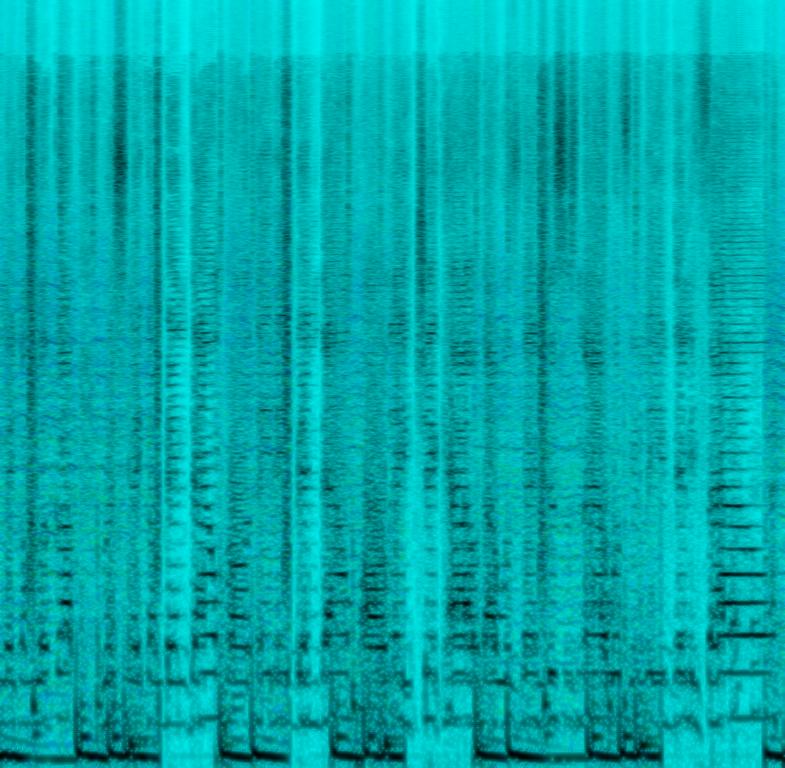
A male voice is rapping/singing in a higher pitch. His voice is strongly processed with effects. Also with autotune. The instrumental contains digital drums with a strong kick with a subbass. With every hit a synthesizer pad is playing along. This is an amateur recording. This song may be playing in a recording studio.